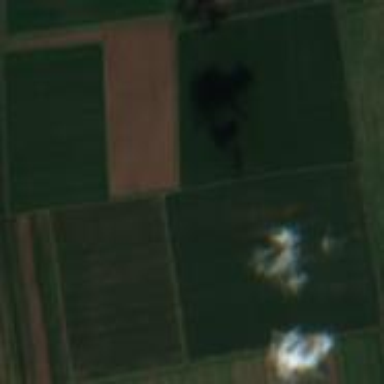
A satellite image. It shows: View of farmland.